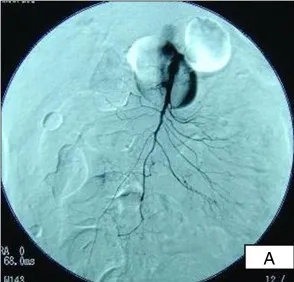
Supramesenteric artery angiography. (A) Mesenteric angiogram showing absence of bleeding points and vascular occlusion, but presence of narrowing and irregularity of major branches of the superior mesenteric artery.
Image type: radiology (x_ray)